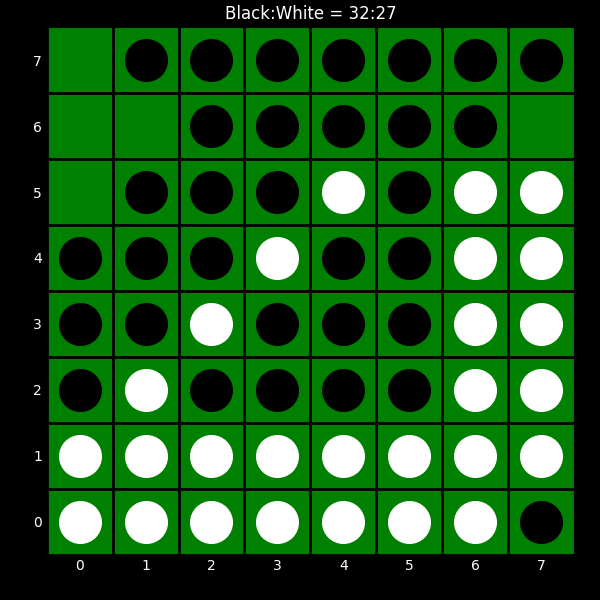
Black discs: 32
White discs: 27